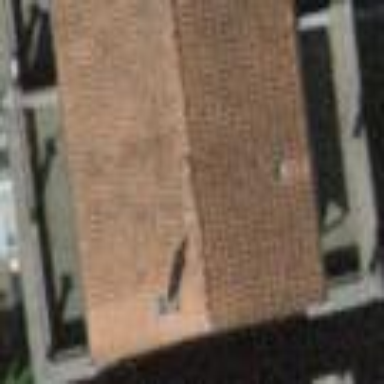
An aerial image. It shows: Terrace building.